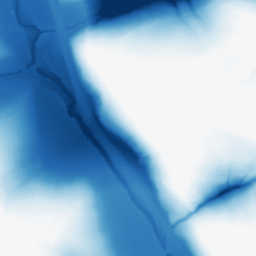
Category: morphological
Decomposition family: morphological
Decomposition parameters: operation: closing
size: 100
Upsampling method: quadratic
Upsampling parameters: scale: 2
Upsampling scale: 2